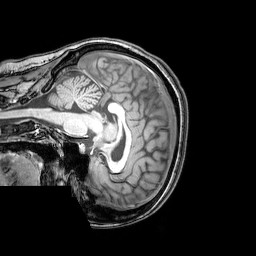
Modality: T1w
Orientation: sagittal
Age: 24
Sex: female
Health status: healthy
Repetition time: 0.081 s
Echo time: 0.037 s